Question: As shown in the picture below, there is a subcategory with duplicates items in it, and the reason being is as follow:
It looks at the course title and sees which sub category is associate with it and populates that. The issue lies in that if you have 10 courses with similar course title and that have the same subcategory, that subcategory will be displayed multiple times. Hence, what I want to do is the following:
Have an if statements that stipulates that the subcategory name is already populated, than there is no need to populate it again. Below is how the subcategory is generated:
'''
$search_query = $_GET['user_query'];
$get_cats = "select * from courses where (course_title like '%$search_query%' ) AND course_date1 >= CURRENT_DATE() LIMIT 5";
$run_cats = mysqli_query($con, $get_cats);
while ($row_cats=mysqli_fetch_array($run_cats)){
$crs_sub1 = $row_cats['course_subc1'];
$crs_sub2 = $row_cats['course_subc2'];
$crs_sub3 = $row_cats['course_subc3'];
$crs_sub4 = $row_cats['course_subc4'];
$crs_sub5 = $row_cats['course_subc5'];
echo "<a href='searchPage.php?user_query=$crs_sub1' id='liSpacing'><label id='labelSearch'><input type='checkbox' name='checkbox' value='value'>&nbsp;$crs_sub1</label></a> <br />";
}
'''
Thanks in advance

Original:
'''
$get_cats = "select * from courses where (course_title like '%$search_query%' ) AND course_date1 >= CURRENT_DATE() LIMIT 5";
'''
Updated:
'''
$get_cats = "select distinct course_title from courses where (course_title like '%$search_query%' ) AND course_date1 >= CURRENT_DATE() LIMIT 5";
'''
with updated, I receive the following error:
'''
Notice: Undefined index: course_subc1 in
Notice: Undefined index: course_subc2 in
Notice: Undefined index: course_subc3 in
Notice: Undefined index: course_subc4 in
Notice: Undefined index: course_subc5 in
Notice: Undefined index: course_subc1 in
Notice: Undefined index: course_subc2 in
Notice: Undefined index: course_subc3 in
Notice: Undefined index: course_subc4 in
Notice: Undefined index: course_subc5 in
Notice: Undefined index: course_subc1 in
Notice: Undefined index: course_subc2 in
Notice: Undefined index: course_subc3 in
Notice: Undefined index: course_subc4 in
Notice: Undefined index: course_subc5 in
Notice: Undefined index: course_subc1 in
Notice: Undefined index: course_subc2 in
Notice: Undefined index: course_subc3 in
Notice: Undefined index: course_subc4 in
Notice: Undefined index: course_subc5 in
Notice: Undefined index: course_subc1 in
Notice: Undefined index: course_subc2 in
Notice: Undefined index: course_subc3 in
Notice: Undefined index: course_subc4 in
Notice: Undefined index: course_subc5 in
'''
Below are the lines of error:
'''
$run_cats = mysqli_query($con, $get_cats);
while ($row_cats=mysqli_fetch_array($run_cats)){
$crs_sub1 = $row_cats['course_subc1'];
$crs_sub2 = $row_cats['course_subc2'];
$crs_sub3 = $row_cats['course_subc3'];
$crs_sub4 = $row_cats['course_subc4'];
$crs_sub5 = $row_cats['course_subc5'];
'''
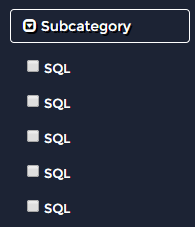
Answer: To fix your query (and prevent the Undefined index errors) you need to do this:
'''
$get_cats = "select distinct course_title, course_subc1, course_subc2,
course_subc3, course_subc4, course_subc5 from courses where
(course_title like '%$search_query%' ) AND course_date1 >= CURRENT_DATE()
LIMIT 5";
'''
You are requesting 4 fields that you dont use: course_subc2, course_subc3, course_subc4 and course_subc5. Besides, if those are categories (they walk and talk like categories) you have a big normalization problem there. You should have a categories table and establish a proper relationship among courses and categories.